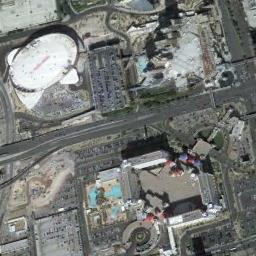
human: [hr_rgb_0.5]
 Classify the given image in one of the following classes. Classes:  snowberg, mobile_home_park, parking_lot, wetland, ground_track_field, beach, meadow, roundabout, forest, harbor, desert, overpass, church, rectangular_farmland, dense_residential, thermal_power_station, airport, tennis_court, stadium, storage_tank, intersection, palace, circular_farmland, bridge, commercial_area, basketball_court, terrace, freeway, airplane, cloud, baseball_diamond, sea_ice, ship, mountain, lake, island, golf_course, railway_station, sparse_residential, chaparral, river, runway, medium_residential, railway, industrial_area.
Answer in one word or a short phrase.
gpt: commercial_area